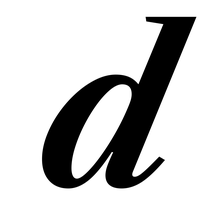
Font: LibreCaslonText-Italic_Bold_Italic